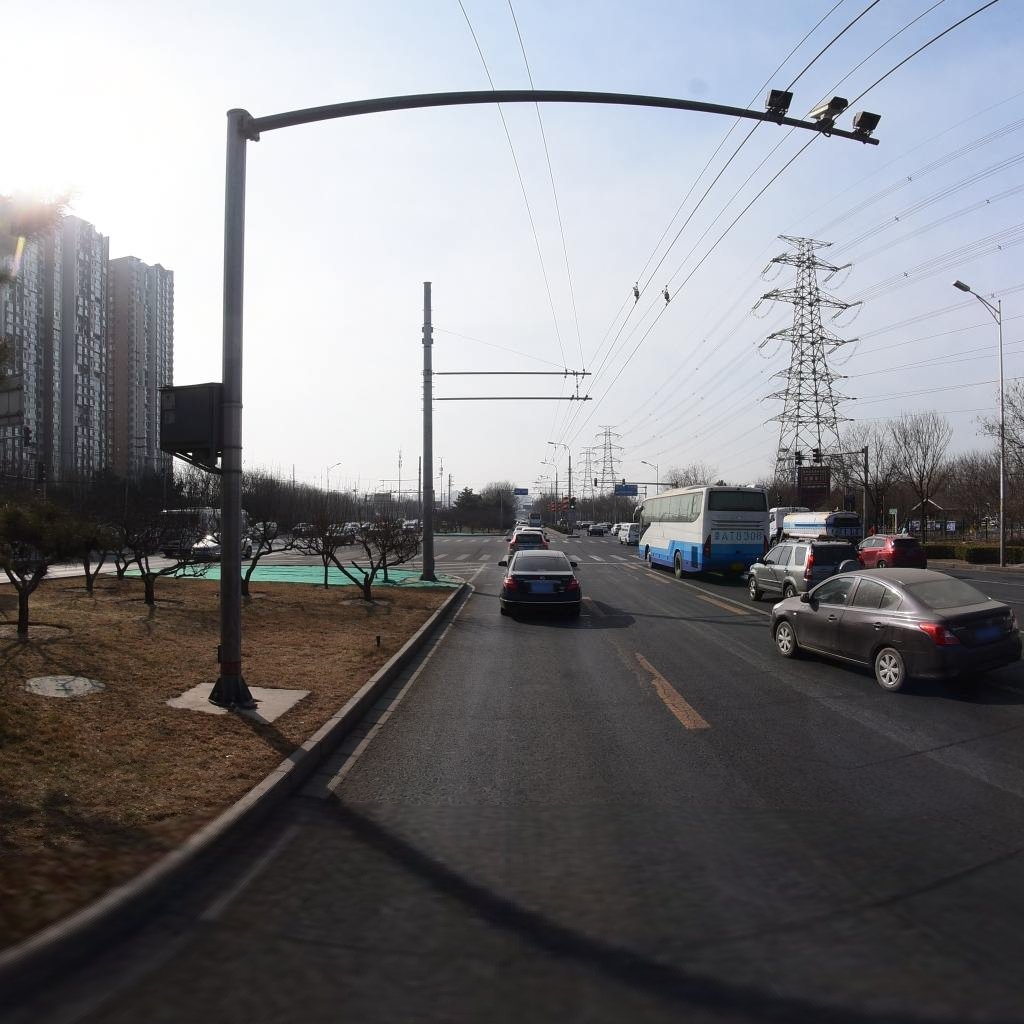
Region: Chaoyang
Road damage annotations: transverse patch, manhole cover